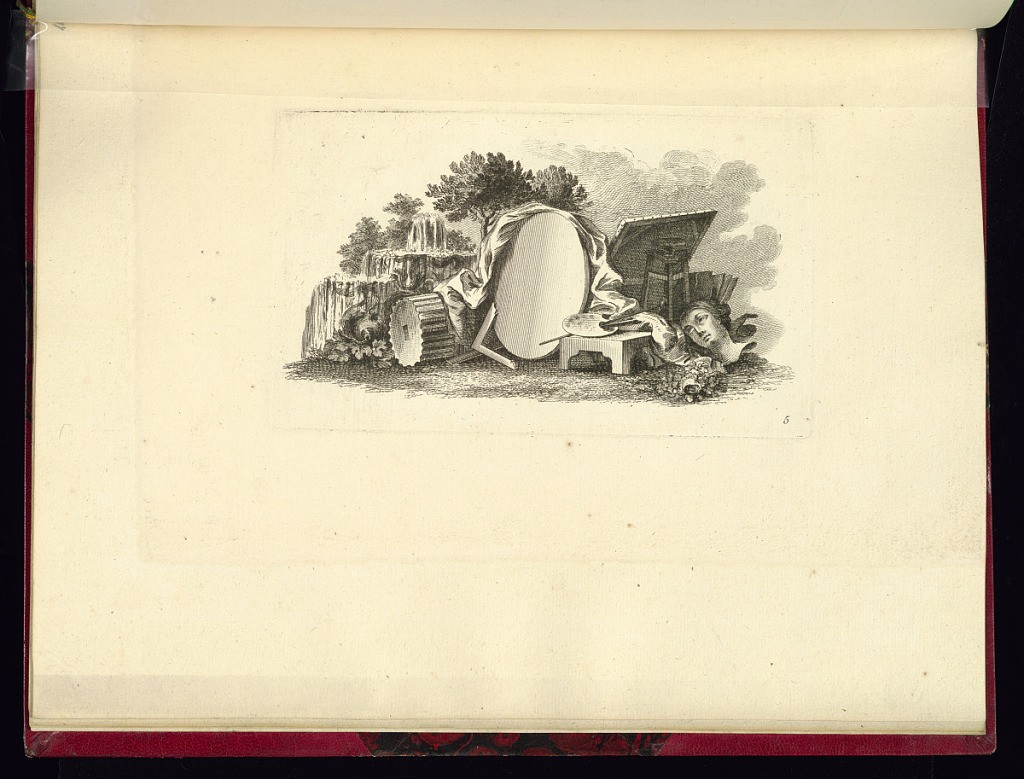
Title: Vignette with a Blank Oval shield
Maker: Pierre-Philippe Choffard, French, 1730–1809
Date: ca.1760–75
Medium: Etching on laid paper
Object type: Print
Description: Vignette with a blank oval cartouche in the center surrounded by a piece of fabric, ruler, palette and paintbrushes, canvas, female bust, a portfolio, flowers, fluted column, fountain, set in a landscape with trees and clouds in the background. The plate is numbered.